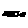
Label: car